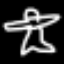
Label: airplane